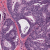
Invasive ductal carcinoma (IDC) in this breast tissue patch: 0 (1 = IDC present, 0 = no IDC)